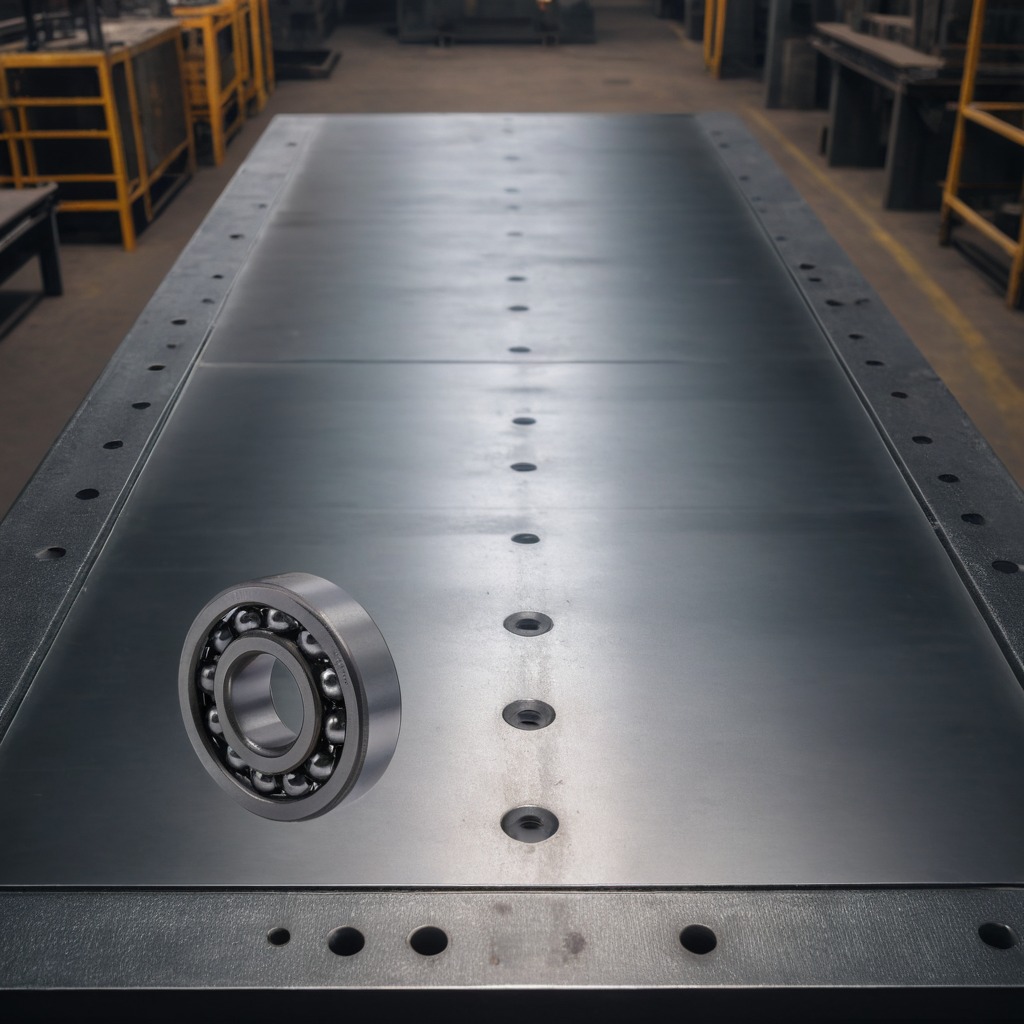
A metal ball bearing is lying on the cold steel table in a mining workshop.